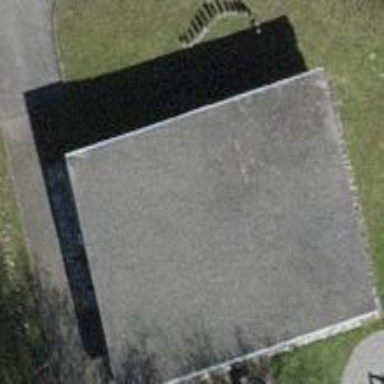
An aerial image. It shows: Kindergarten building.